Question: For reasons beyond my control, one of the projects I inherited is stuck with Eclipse (Ganymede) as its maintenance environment.
I now need to install the JD-Eclipse plug-in but <URL> refer to a non-existent menu item on Eclipse 3.4.2, 'Install New Software...':

The installation steps themselves are quite simple -- the 'Install New Software...' menu item were there, that is:
'''
Add a new repository to add JD-Eclipse plug-in:
1. Click on the Add... button to open the New Repository dialog window.
2. Type JD-Eclipse Update Site in the site Name text box.
3. In the URL text box, type the URL for the JD-Eclipse update site: http://jd.benow.ca/jd-eclipse/update and click OK.
'''
But for lack of that menu item, the aforementioned steps aren't readily accessible.
Any idea how to workaround this missing menu item?
What is the proper way of installing a new plugin in Eclipse 3.4.2?
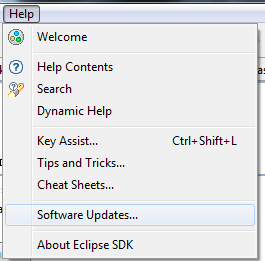
Answer: Go to "Help" -> "Software Updates...", go to the "Available Software" tab, choose to "Add Site...", then enter the update site. From there it should behave similarly to how to behaves in newer versions.
Alternatively you can download the plugin files and then <URL>.
Keep in mind that the plugin may not be compatible with your Eclipse version, though.